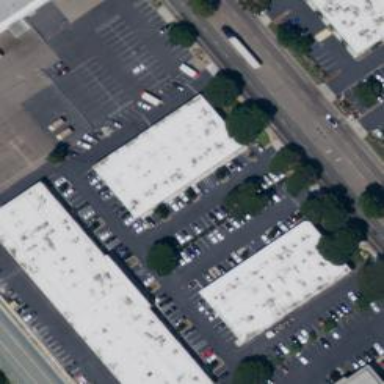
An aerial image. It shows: Industrial building.